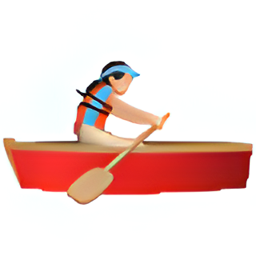
Name: woman rowing boat type 1 2
Emoji: 🚣🏻‍♀️
Group: People & Body
Sub-group: person-sport